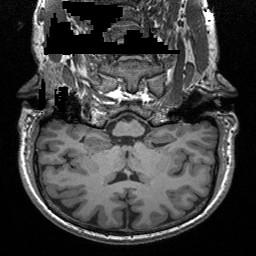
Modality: T1w
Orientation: sagittal